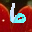
Label: 6